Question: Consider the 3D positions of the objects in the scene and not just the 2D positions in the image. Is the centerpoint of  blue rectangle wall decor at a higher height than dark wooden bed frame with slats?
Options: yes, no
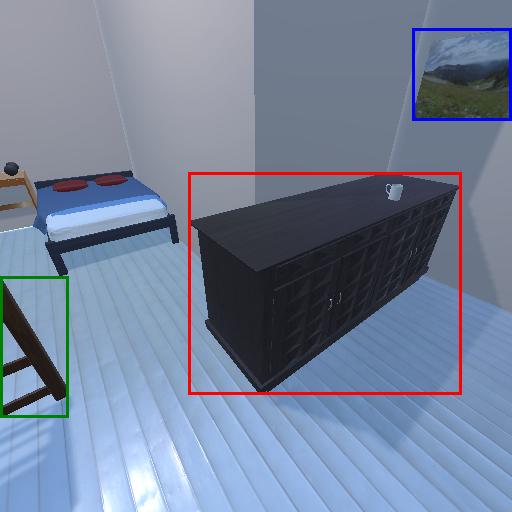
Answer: yes